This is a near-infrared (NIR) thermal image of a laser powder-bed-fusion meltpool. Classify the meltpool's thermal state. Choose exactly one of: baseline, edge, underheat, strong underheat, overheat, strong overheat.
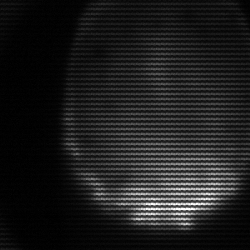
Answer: edge